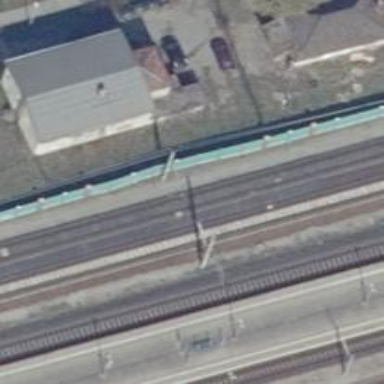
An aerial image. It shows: Milestone along the railway with catenary mast.